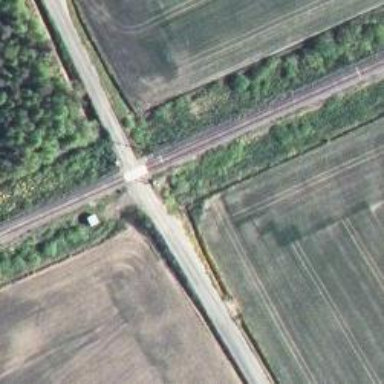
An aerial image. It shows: Level crossing with light signals and saltire markings.